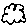
Label: cloud